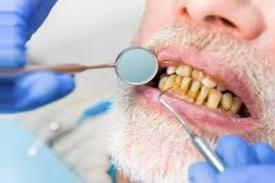
Condition: Tooth Discoloration